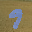
Label: 9